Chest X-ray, PA view. Patient: 30 years old, sex M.
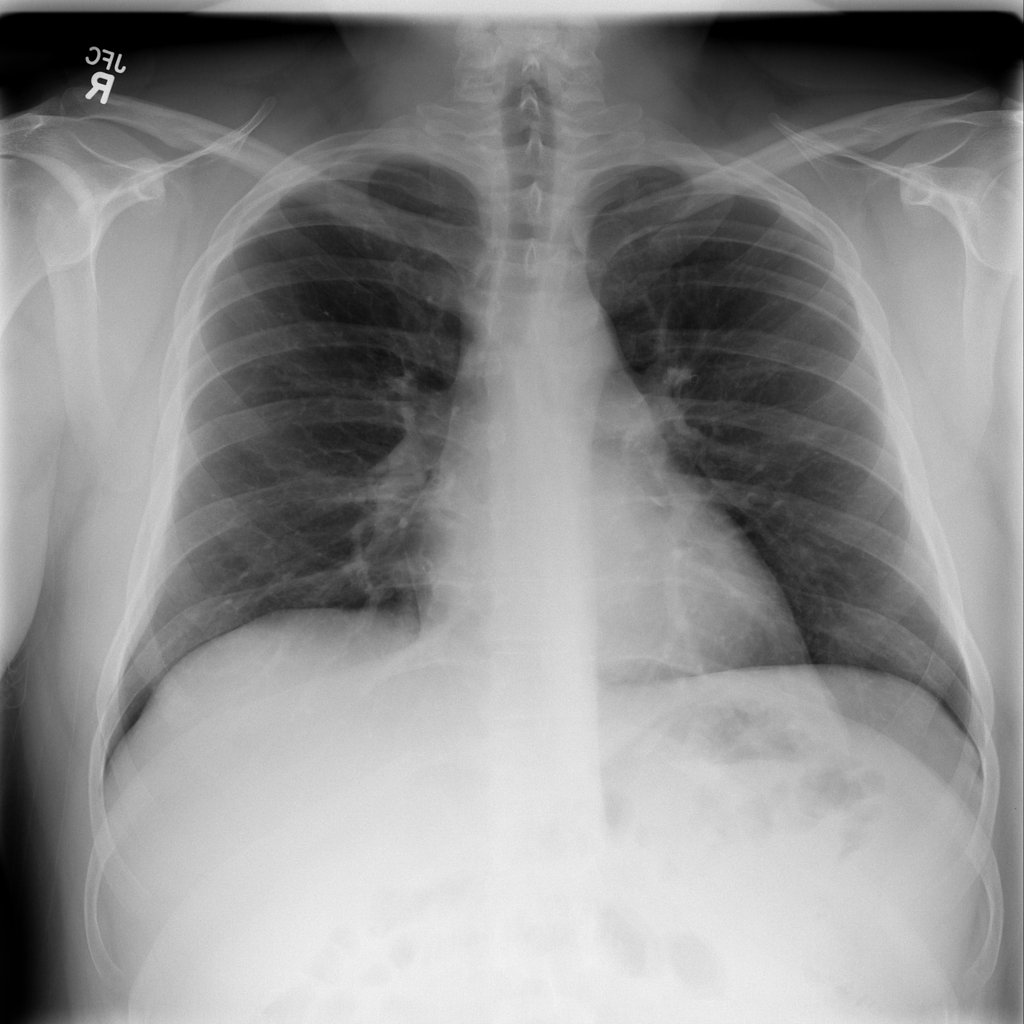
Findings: No Finding